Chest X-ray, PA view. Patient: 62 years old, sex F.
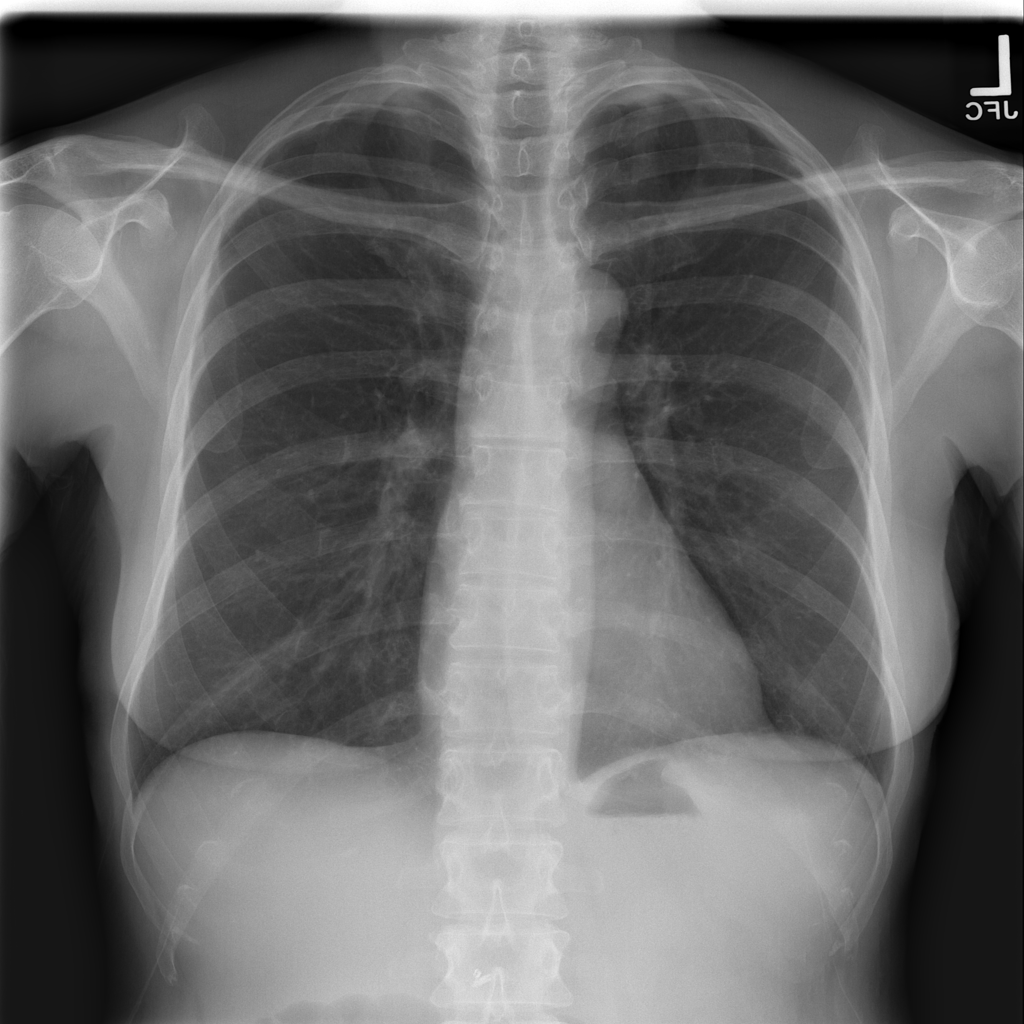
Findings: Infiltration